Interaction volume radius: 10 \u00c5
Interaction volume height: 15 \u00c5
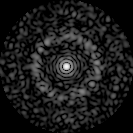
Disorder parameter: 0.8254